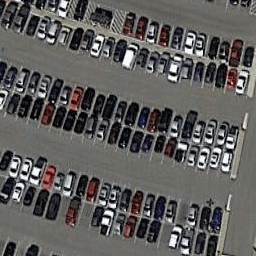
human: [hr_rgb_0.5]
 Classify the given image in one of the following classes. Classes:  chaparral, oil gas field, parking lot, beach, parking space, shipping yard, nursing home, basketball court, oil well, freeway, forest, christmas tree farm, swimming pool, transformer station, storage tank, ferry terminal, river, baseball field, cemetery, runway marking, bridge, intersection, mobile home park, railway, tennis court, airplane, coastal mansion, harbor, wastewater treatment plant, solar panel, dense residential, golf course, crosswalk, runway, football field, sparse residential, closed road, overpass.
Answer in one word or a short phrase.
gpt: parking lot